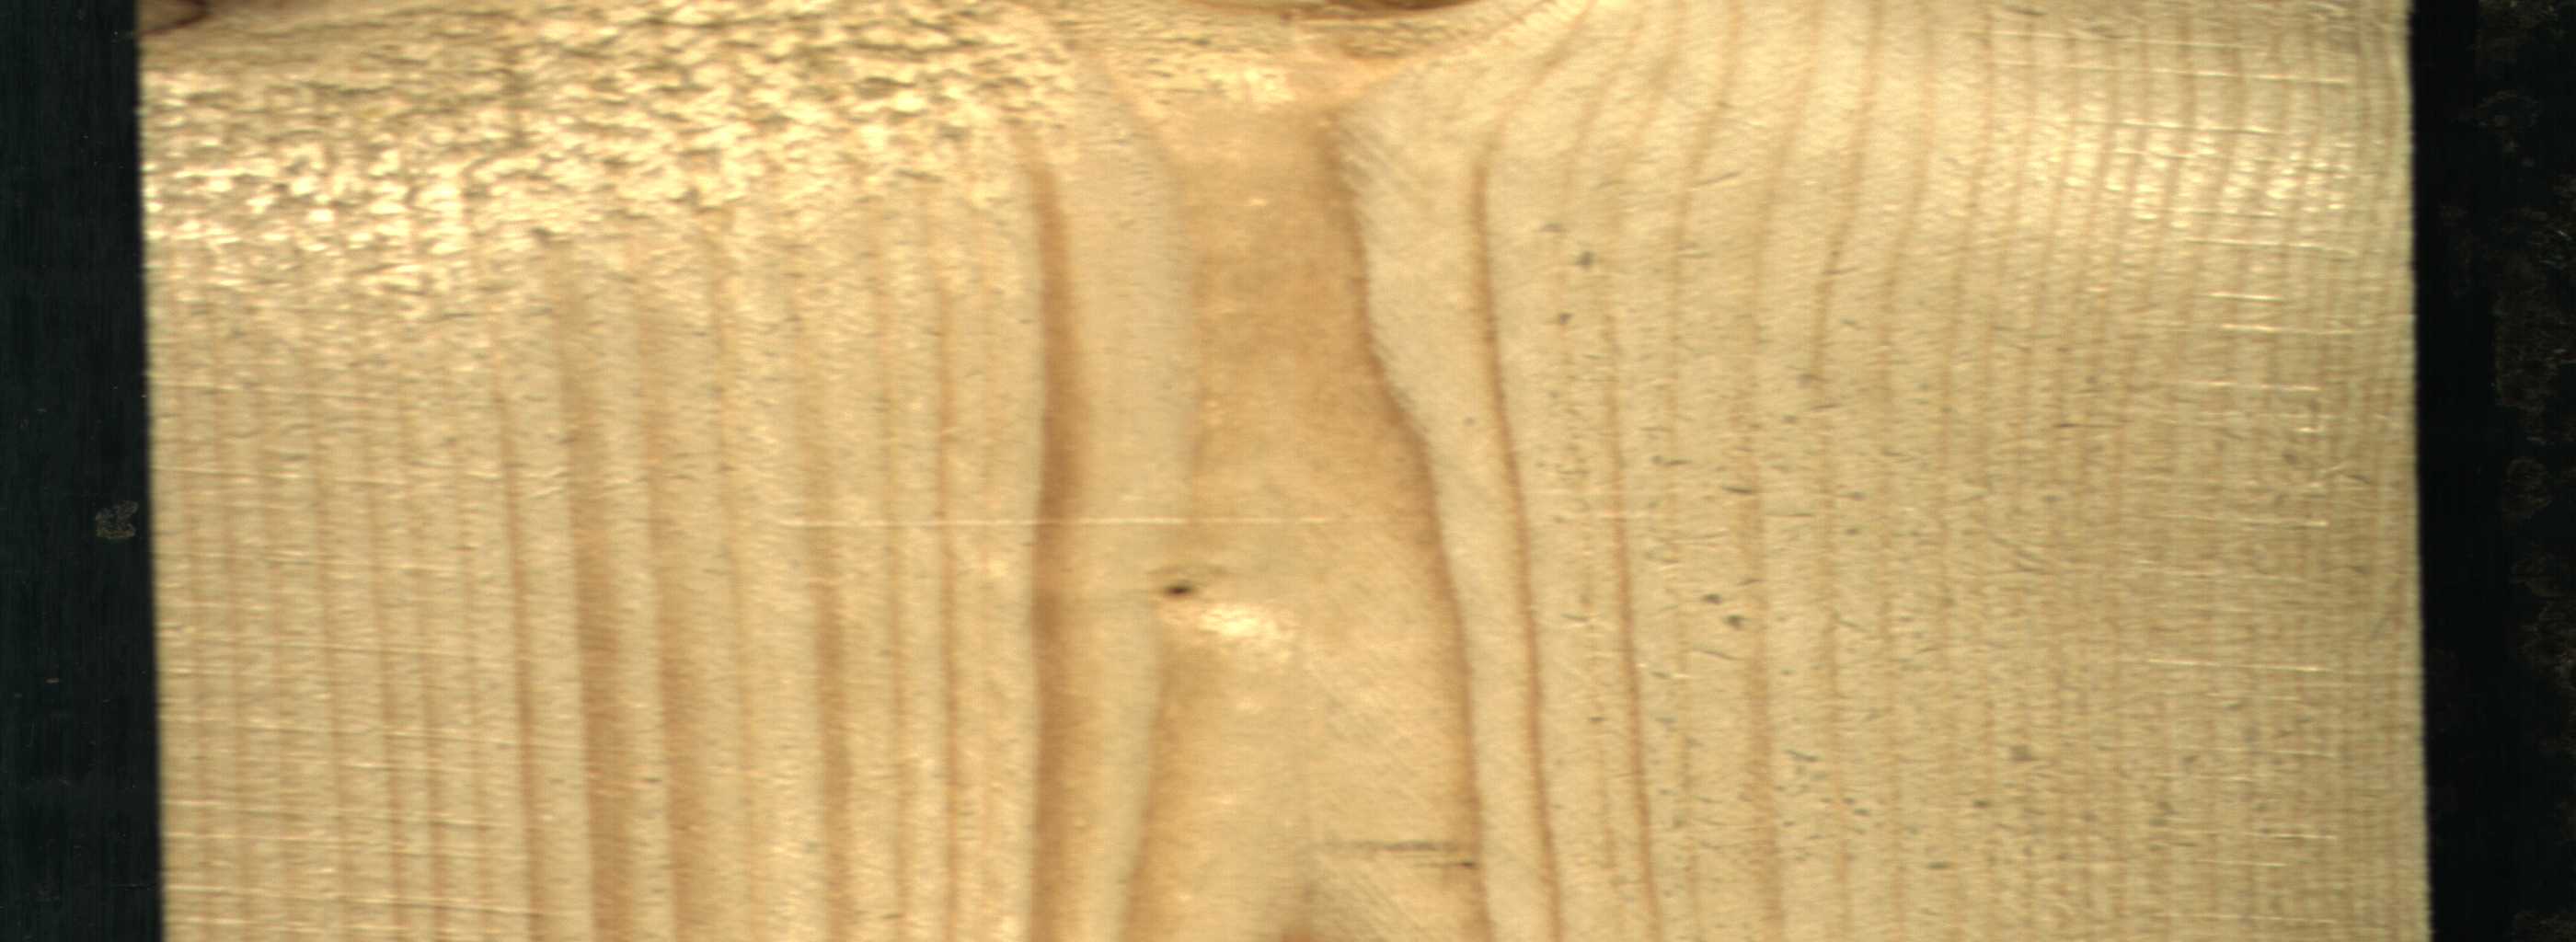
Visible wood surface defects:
Live_Knot
Live_Knot
Live_Knot